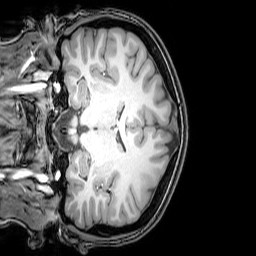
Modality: T1w
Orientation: coronal
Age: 20
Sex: female
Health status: healthy
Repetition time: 0.081 s
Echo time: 0.037 s